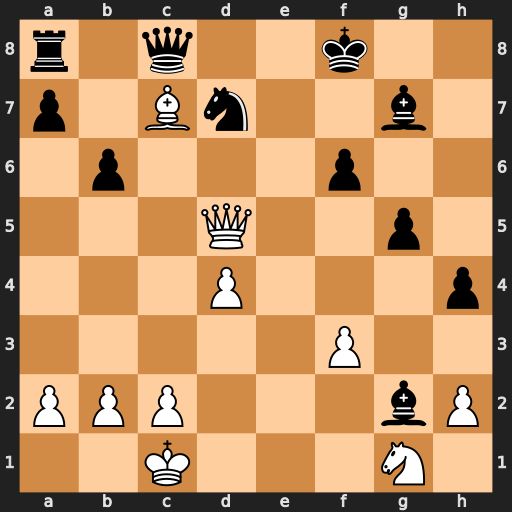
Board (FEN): r1q2k2/p1Bn2b1/1p3p2/3Q2p1/3P3p/5P2/PPP3bP/2K3N1
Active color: w
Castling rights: -
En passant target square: -
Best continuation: Bd6+ Ke8 Qe6+ Kd8 Qe7#